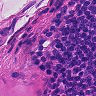
Metastatic tissue present: no